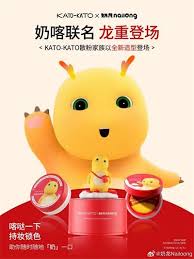
Label: nailong